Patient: sex F, age 48
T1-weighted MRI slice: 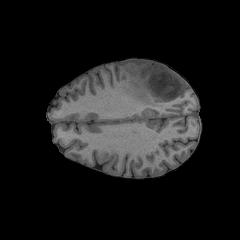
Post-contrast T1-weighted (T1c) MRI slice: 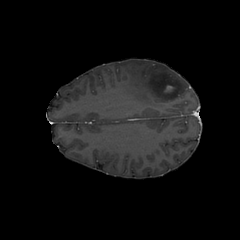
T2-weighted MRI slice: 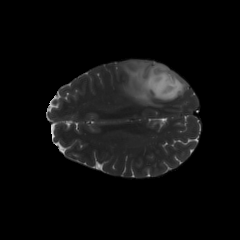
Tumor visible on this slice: yes
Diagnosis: Astrocytoma, IDH-mutant
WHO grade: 3